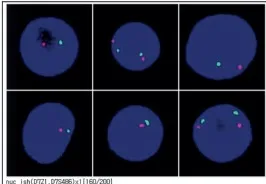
Results of work-up at the diagnosis of acute myeloid leukemia. (C) Fluorescence in situ hybridization of the 7q deletion showing monosomy 7.
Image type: pathology (fish)